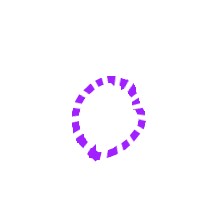
Shape: circle